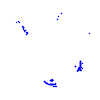
Particle: pion